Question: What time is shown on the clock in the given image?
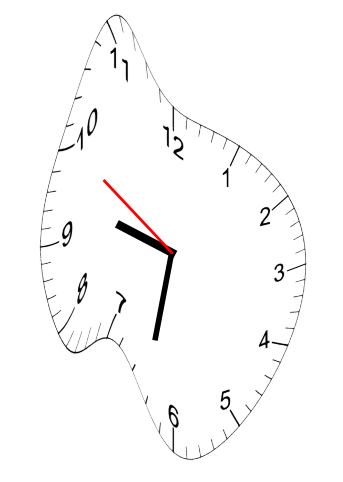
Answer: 09:31:50